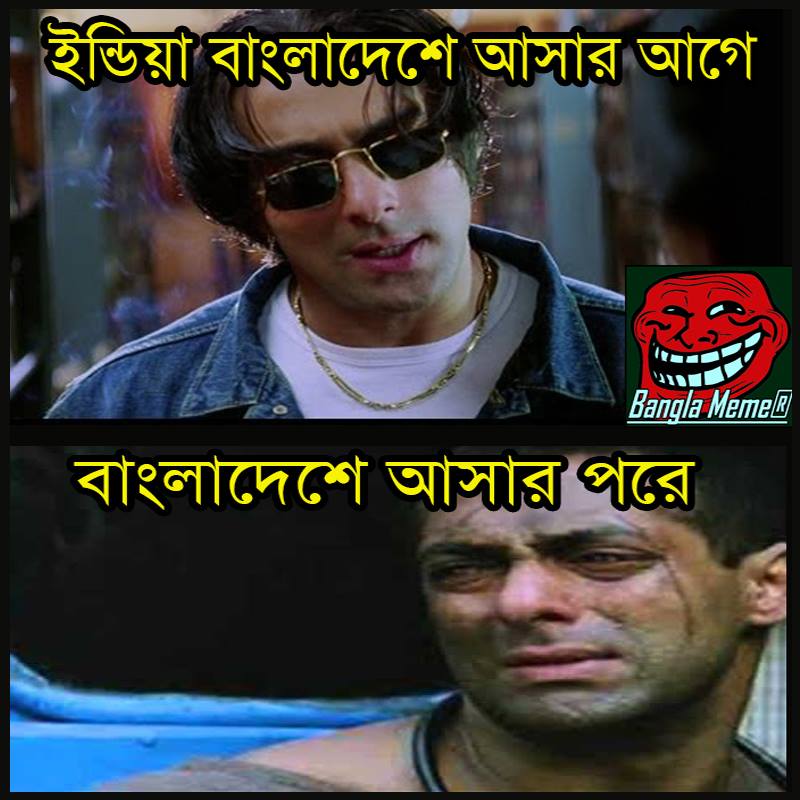
Caption: ইন্ডিয়া বাংলাদেশে আসার আগে       বাংলাদেশে আসার পরে
Label: hate